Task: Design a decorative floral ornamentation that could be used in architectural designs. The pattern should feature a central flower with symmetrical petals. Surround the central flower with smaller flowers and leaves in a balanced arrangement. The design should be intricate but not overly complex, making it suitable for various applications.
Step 817:
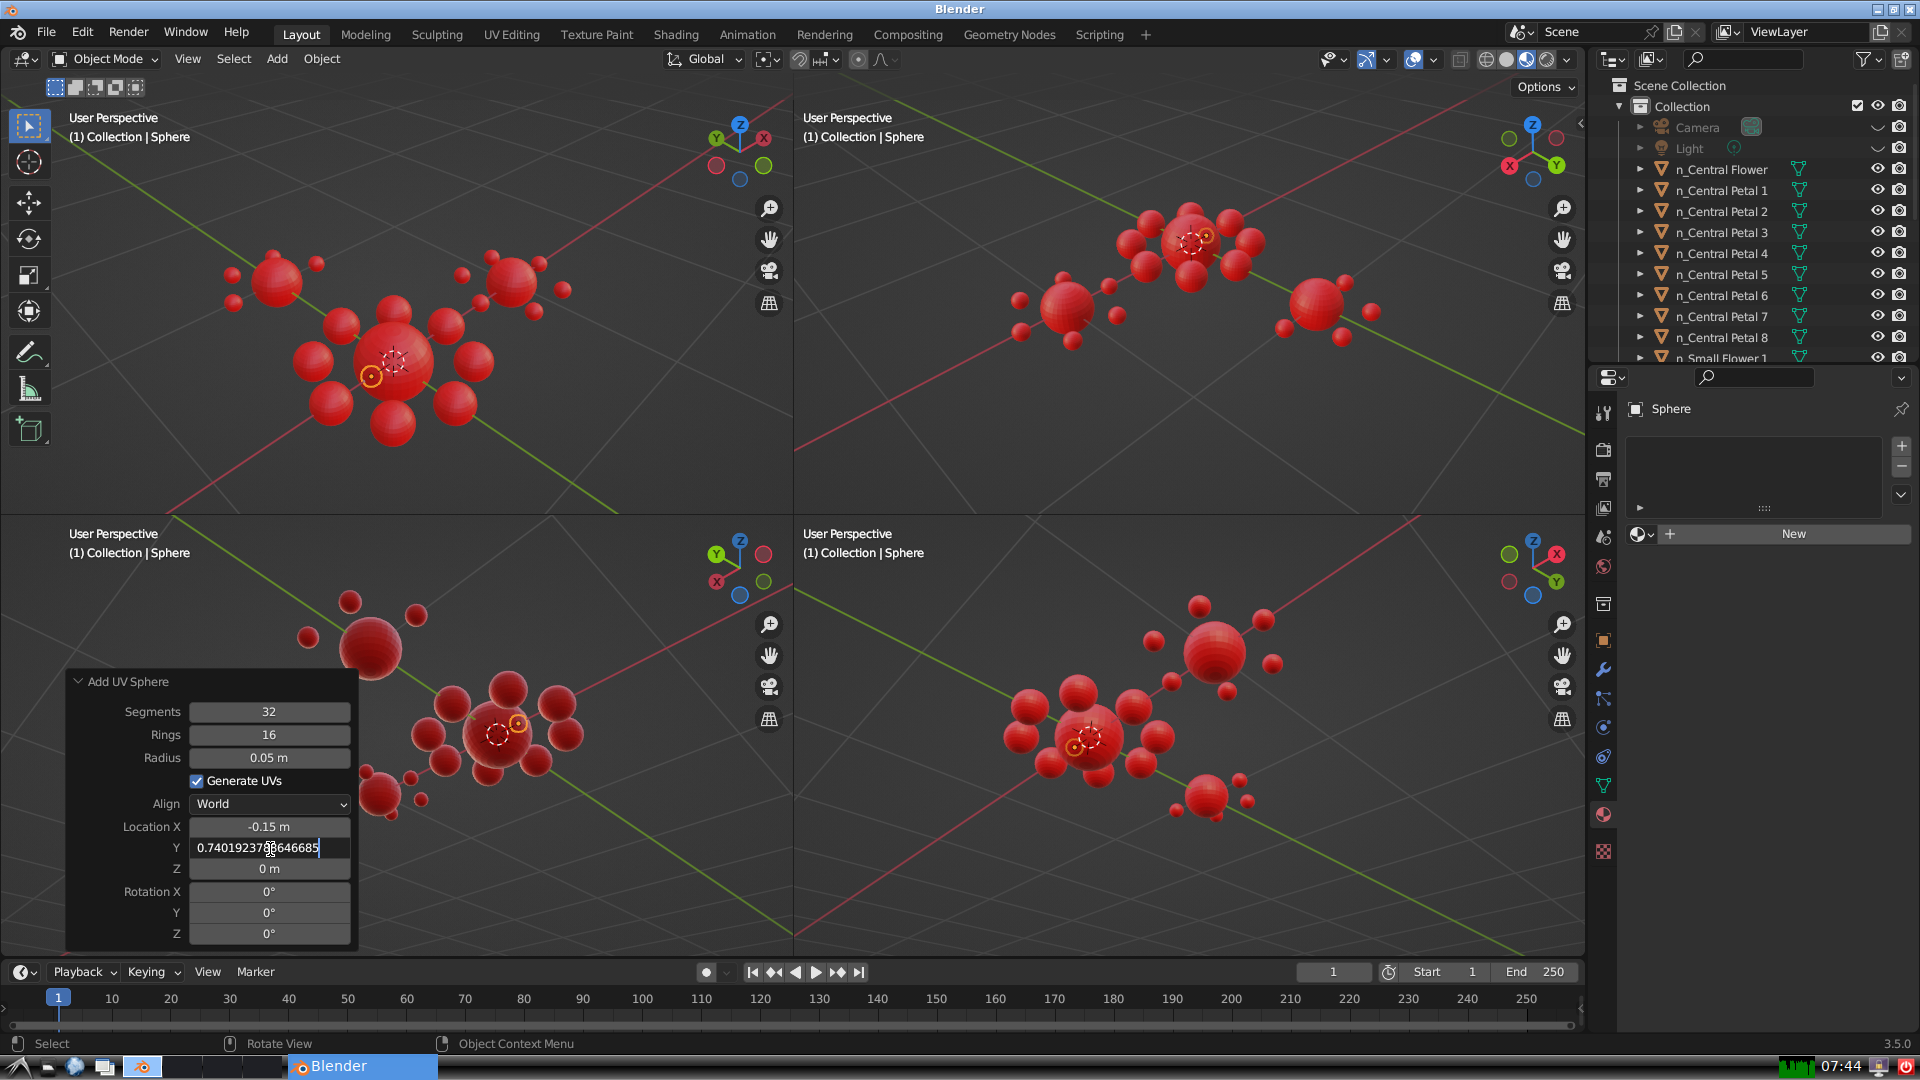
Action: {"key_press": ['Return']}